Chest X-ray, AP view. Patient: 43 years old, sex M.
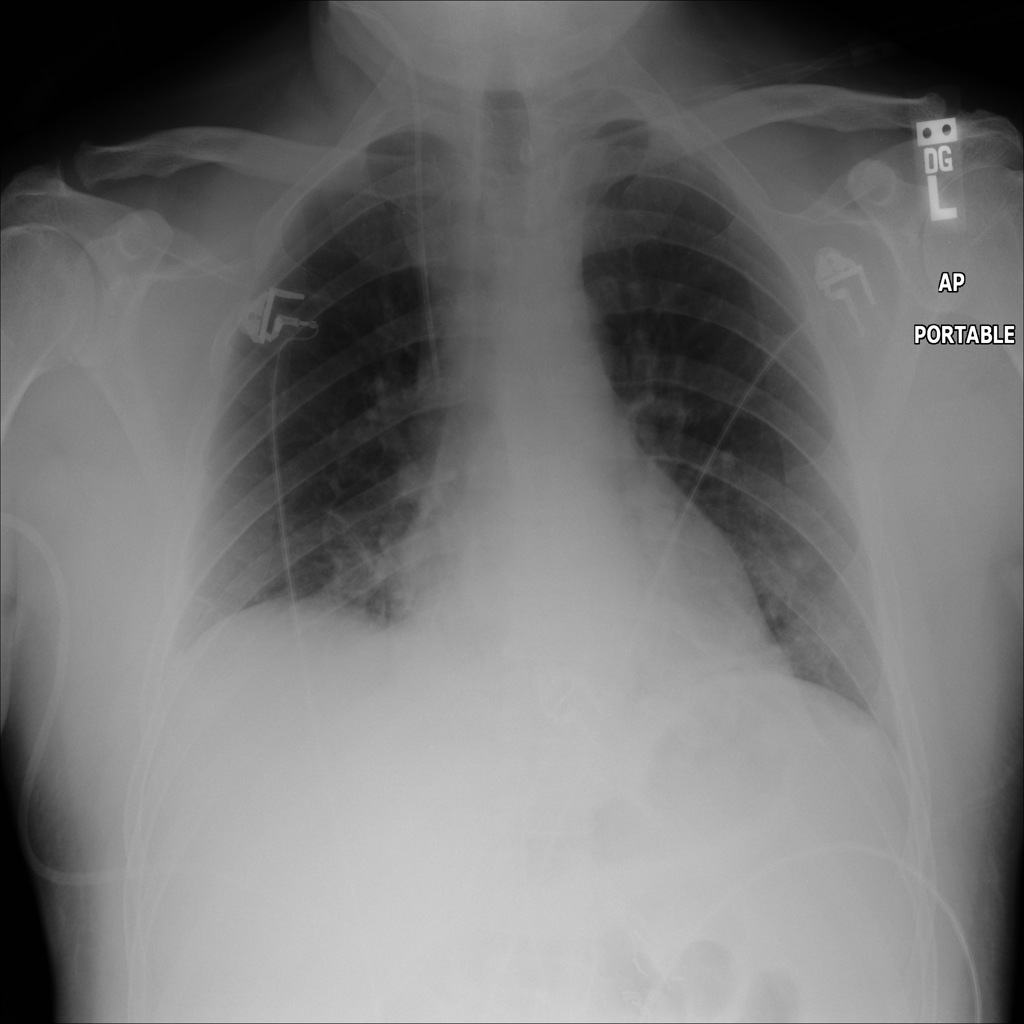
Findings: Infiltration